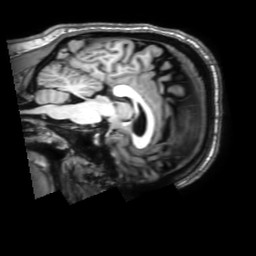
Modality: T1w
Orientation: sagittal
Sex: male
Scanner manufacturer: philips
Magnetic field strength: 3 T
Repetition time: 0.01236 s
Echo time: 0.00348 s